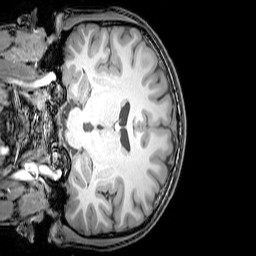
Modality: T1w
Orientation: coronal
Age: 25
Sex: male
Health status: healthy
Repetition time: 0.081 s
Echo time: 0.037 s